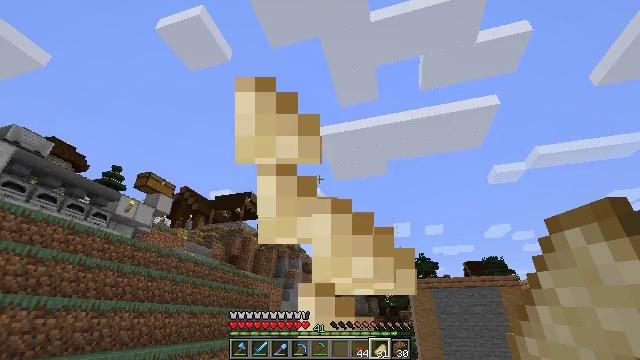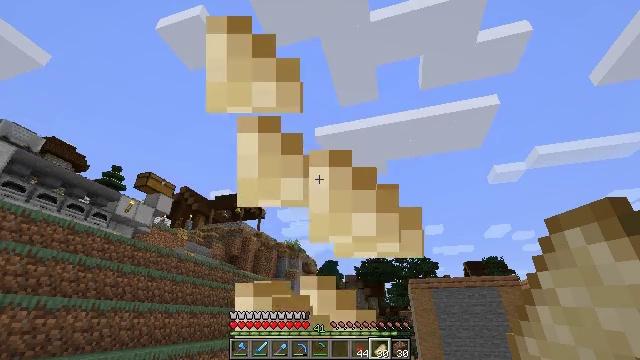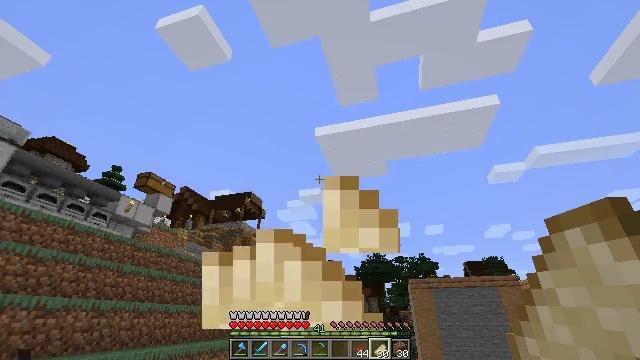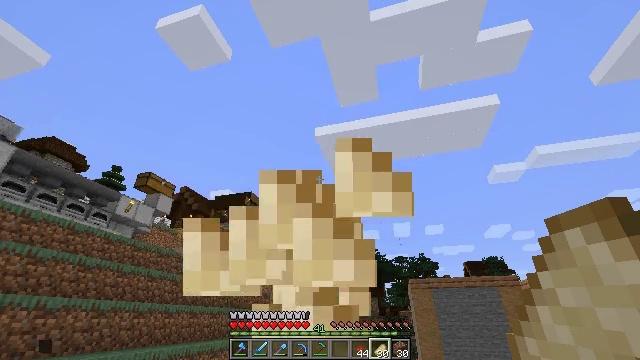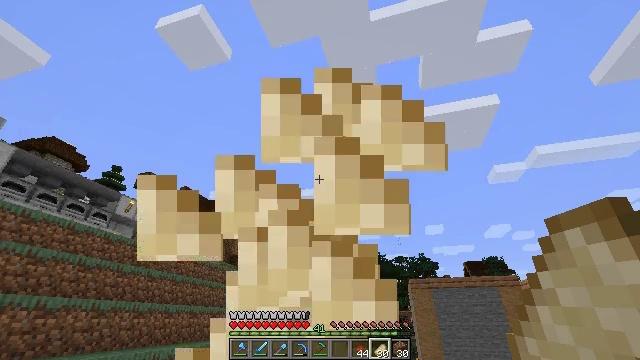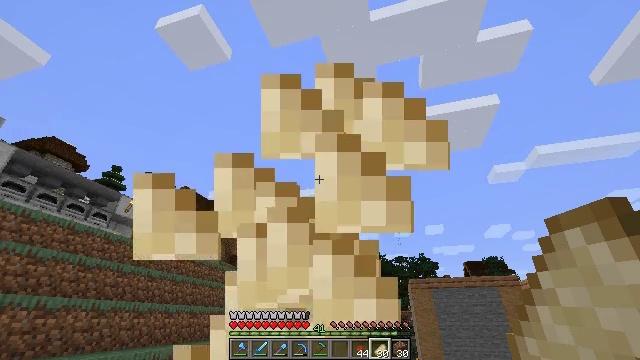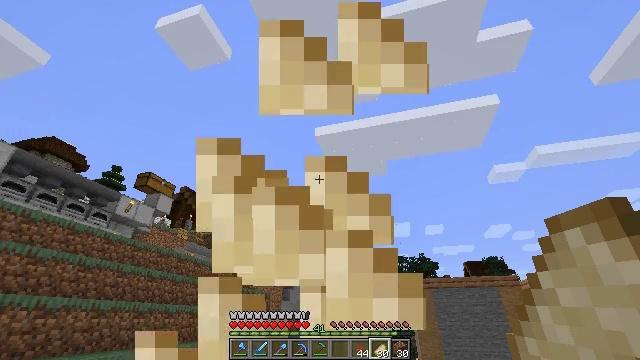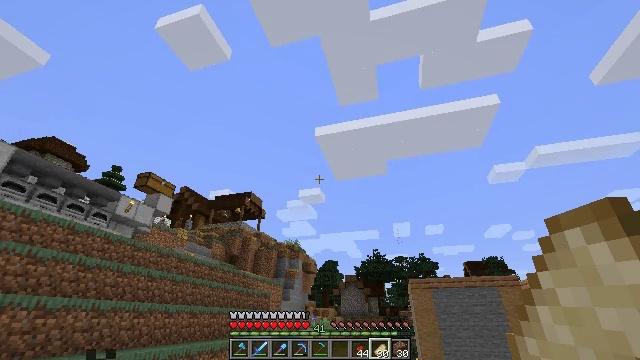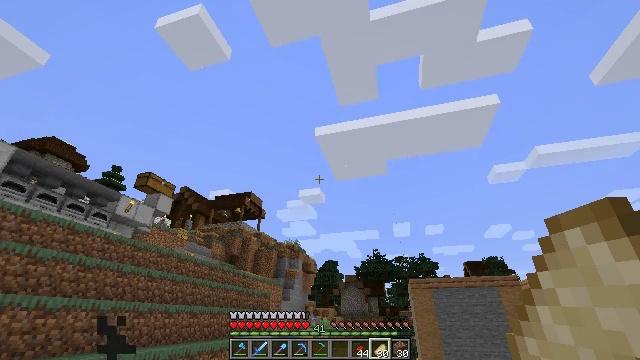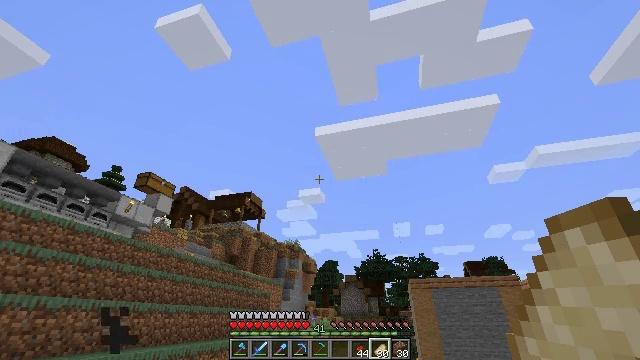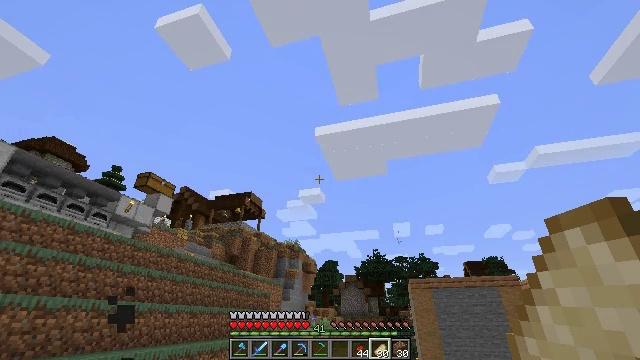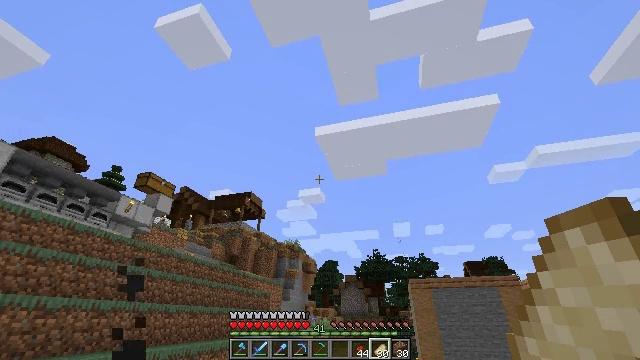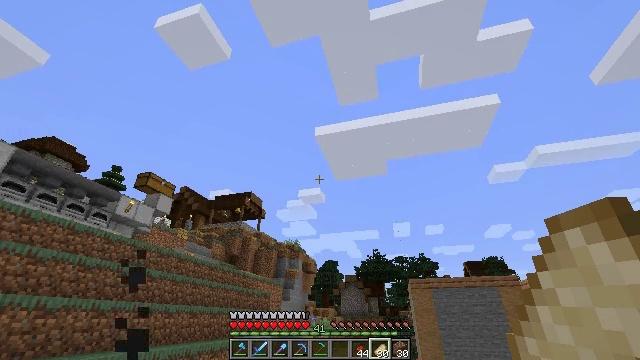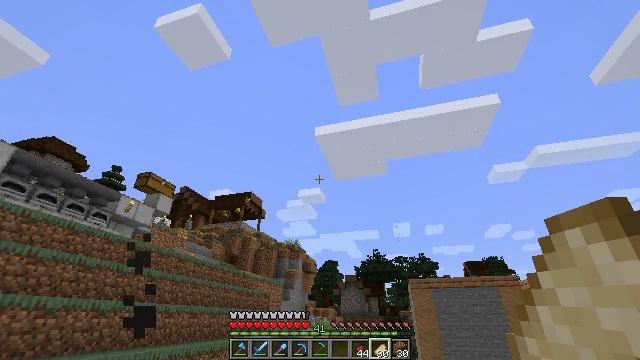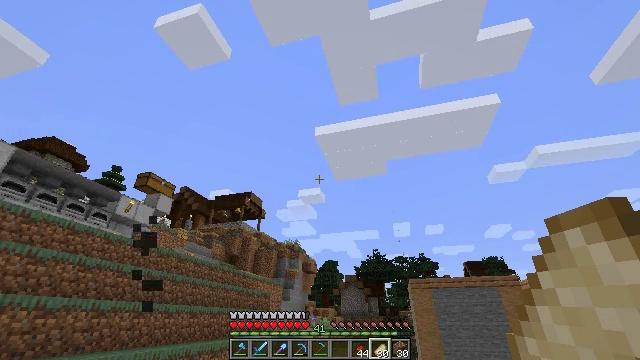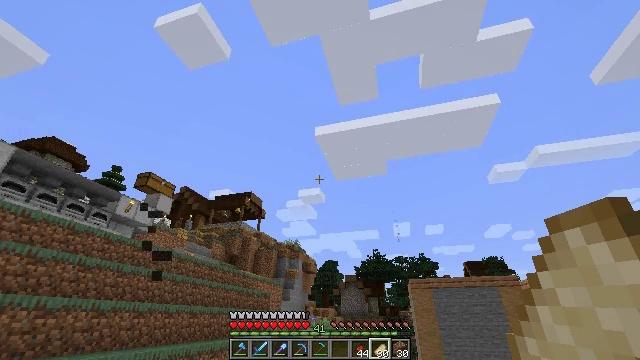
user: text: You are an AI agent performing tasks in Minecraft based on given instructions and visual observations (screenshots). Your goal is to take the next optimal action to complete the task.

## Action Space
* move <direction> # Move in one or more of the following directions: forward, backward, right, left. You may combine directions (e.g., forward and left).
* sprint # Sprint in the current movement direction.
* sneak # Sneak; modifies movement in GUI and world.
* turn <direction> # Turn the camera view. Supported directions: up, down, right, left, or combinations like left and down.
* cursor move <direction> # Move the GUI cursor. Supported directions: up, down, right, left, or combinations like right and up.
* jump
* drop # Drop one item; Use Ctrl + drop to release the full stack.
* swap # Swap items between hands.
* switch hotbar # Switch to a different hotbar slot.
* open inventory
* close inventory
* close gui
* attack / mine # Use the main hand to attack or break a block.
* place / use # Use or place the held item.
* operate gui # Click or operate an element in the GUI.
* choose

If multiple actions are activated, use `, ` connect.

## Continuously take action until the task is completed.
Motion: motion action
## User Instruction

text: Combine dried kelp in the crafting grid to make a dried kelp block.
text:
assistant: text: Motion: use / place
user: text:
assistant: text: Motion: use / place
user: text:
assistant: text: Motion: use / place
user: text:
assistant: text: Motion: use / place
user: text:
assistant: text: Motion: use / place
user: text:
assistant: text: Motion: use / place
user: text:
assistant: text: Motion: use / place
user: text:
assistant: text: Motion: use / place
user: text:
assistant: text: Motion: use / place
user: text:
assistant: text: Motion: use / place
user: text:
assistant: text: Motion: use / place
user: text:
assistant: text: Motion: use / place
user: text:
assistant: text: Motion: use / place
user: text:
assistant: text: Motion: use / place
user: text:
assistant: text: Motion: use / place
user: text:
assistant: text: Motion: use / place
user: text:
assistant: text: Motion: use / place
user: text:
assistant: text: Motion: use / place
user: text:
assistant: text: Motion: use / place
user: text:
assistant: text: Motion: use / place
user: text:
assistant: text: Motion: use / place
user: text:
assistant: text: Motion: use / place
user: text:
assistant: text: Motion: use / place
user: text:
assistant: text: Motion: use / place
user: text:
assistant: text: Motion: use / place
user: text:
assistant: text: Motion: use / place
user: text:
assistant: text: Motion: use / place
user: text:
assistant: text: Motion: use / place
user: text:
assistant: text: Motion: use / place
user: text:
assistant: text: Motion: use / place